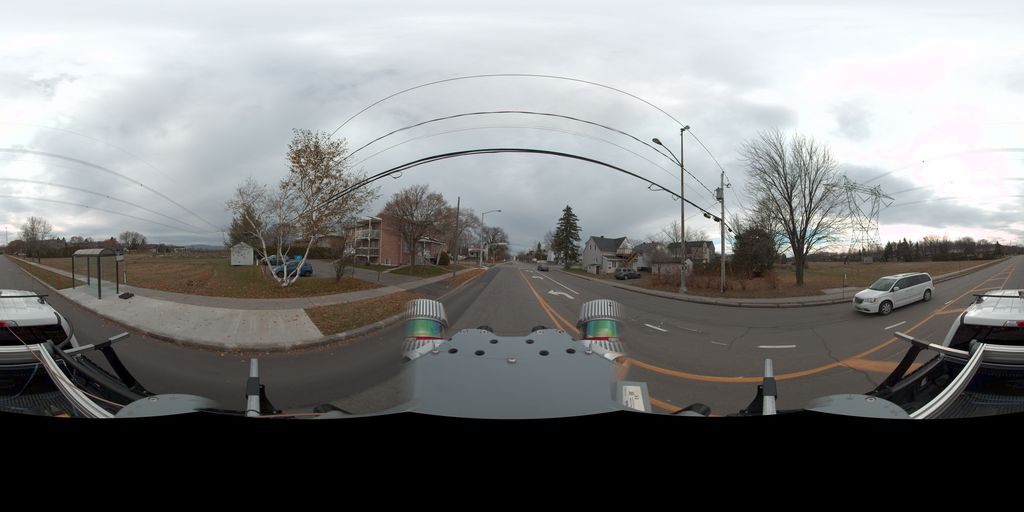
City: quebec_city